Field crop: maize
Growth stage: 1
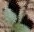
Species: datura